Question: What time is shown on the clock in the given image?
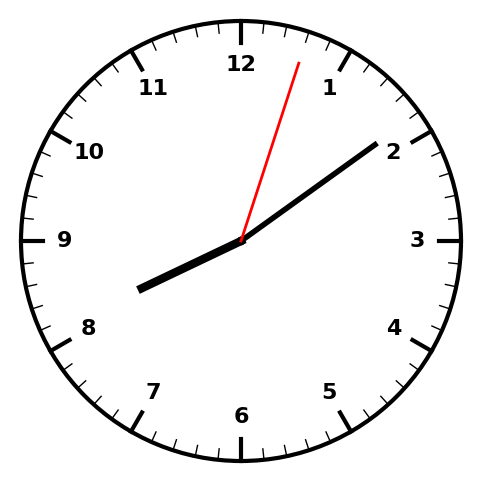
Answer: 08:09:03